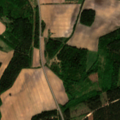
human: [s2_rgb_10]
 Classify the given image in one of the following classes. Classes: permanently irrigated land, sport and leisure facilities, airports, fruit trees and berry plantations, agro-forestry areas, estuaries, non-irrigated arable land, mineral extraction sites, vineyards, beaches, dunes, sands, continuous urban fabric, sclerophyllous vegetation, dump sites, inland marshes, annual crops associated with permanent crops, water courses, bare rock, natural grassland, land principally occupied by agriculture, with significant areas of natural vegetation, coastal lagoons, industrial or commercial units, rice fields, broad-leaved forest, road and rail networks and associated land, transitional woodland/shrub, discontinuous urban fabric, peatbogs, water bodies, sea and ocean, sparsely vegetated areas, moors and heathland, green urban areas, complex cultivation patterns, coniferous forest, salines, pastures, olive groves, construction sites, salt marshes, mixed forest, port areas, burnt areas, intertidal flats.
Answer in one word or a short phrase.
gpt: non-irrigated arable land, pastures, coniferous forest, mixed forest